Question: I'm thinking on relying on 'box-shadow' but it renders differently even on Firefox and Chrome/Chromium. The difference is very subtle with low values, but very noticeable with bigger ones.
In <URL>, you can see the differences arise when using negative values to make the shadow smaller. Left render is Chromium 25, right is Firefox 21.
HTML:
'''
<div>
Hello there!
</div>
'''
CSS:
'''
div{
margin:100px;
padding:100px;
border:1px solid red;
box-shadow:0 80px 15px -85px #000;
}
'''

How can I workaround this problem? Or maybe I should drop 'box-shadow' by now?
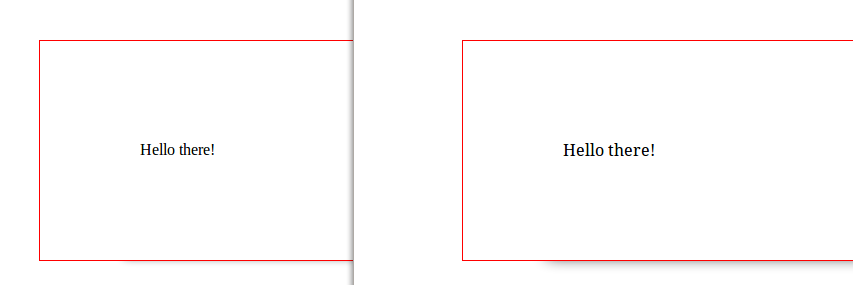
Answer: Browsers use different algorithms to generate the shadow blur, in Chrome the opacity of shadow pixels decreases more quickly from the inner edge of the shadow area to the outer, and since the inner 1/3 of the shadow is hidden under the box in this example, it appears to look as having different start color. If we make the blur entirely visible by reducing the blur radius and the negative spread distance by 5px, and replace the solid shadow color with semi-transparent rgba(), the difference in the rendering becomes much less significant (<URL>.